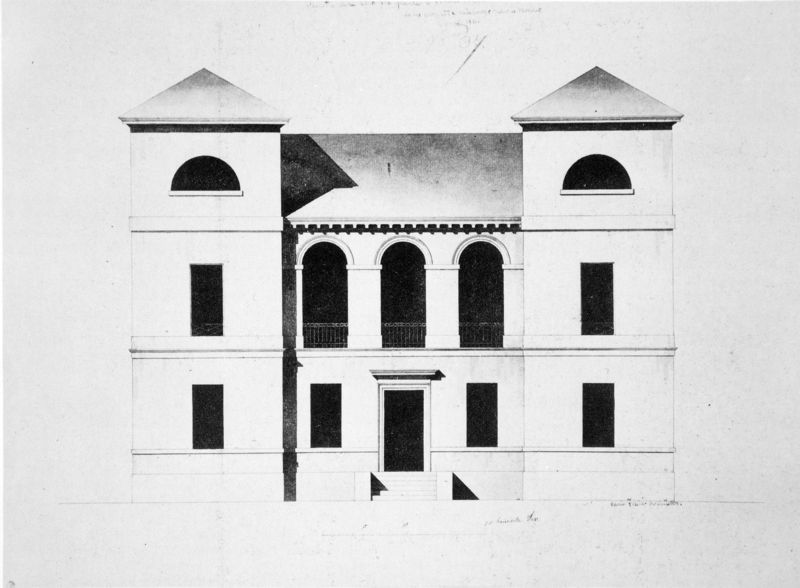
Titel: Palais Degenfeld in der Briennerstr. 49 in München - Aufriss
Künstler: Carl von Fischer
Standort: München
Institution: Architektursammlung der Technischen Universität
Schlagwörter: baum, schatten, weiß, dreieck, stadt, fenster, grau, licht, pfeiler, schwarz, skizze, säulen, tür, zeichnung, dach, gebäude, haus, schloss, architektur, sockel, signatur, gitter, klassizismus, blatt, front, rund, turm, balkon, spanien, schrift, papier, ansicht, bogen, fassade, italien, türen, zwei, dächer, giebel, formen, signiert, rundbogen, kuppel, querformat, treppe, treppen, kaiser, papst, verzierung, metall, aufgang, geländer, stufen, tor, rechtecke, bögen, segment, eingang, laviert, arkade, eckig, dreistöckig, rechteck, türme, palast, palazzo, balustrade, druck, schwarz-weiß, stich, kreise, koloriert, entwurf, arkaden, halbkreis, portal, villa, sims, gesims, risalit, schattenwurf, rundbögen, frontansicht, harmonisch, etagen, geschosse, plan, ballustrade, museum, gespiegelt, vordach, dreiecke, stockwerke, geometrie, bau, geschoss, bauwerk, palais, massstab, aufriss, etage, eckrisalit, risalite, traufe, satteldach, arkatur, palladio, sockelgeschoss, pyramidendach, bogenfenster, seitenrisalit, serliomotiv, akade, arkeden, fasade, fünfachsig, paln, pavillions, toskans, ecktürme, skizz, eckturm, grudriss, ebenmässig, tüf, dreiecksdach, stadtmuseum